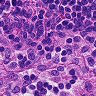
Metastatic tissue present: no